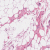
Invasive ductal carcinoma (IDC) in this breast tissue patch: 0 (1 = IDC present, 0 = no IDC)